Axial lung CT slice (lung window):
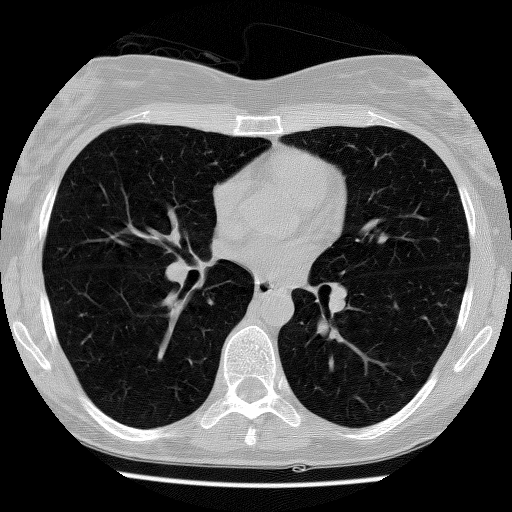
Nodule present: no